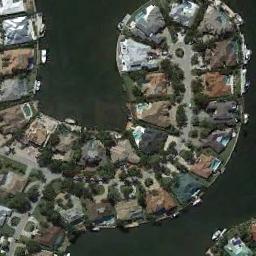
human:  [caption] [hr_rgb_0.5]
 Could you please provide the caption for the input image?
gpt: There are many roads and densely arranged houses and trees of different shapes and shapes in the island-like settlements surrounded by the lake .

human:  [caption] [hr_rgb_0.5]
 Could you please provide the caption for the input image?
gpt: A dense residential area with lots of trees and houses arranged neatly is surrounded by dark green water .

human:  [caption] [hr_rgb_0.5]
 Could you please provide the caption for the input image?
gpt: The dense residential is next to the water .

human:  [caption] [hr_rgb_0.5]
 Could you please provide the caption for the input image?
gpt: The residential area is ringed by several roads .

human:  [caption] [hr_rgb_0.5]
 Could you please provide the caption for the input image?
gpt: There are many buildings near the lake on dense residential area .